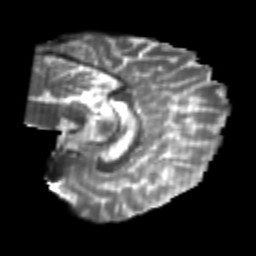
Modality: T2w
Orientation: sagittal
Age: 22
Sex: female
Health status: healthy
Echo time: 0.074 s